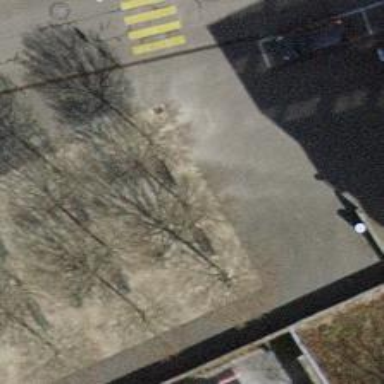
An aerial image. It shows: Bench for seating.